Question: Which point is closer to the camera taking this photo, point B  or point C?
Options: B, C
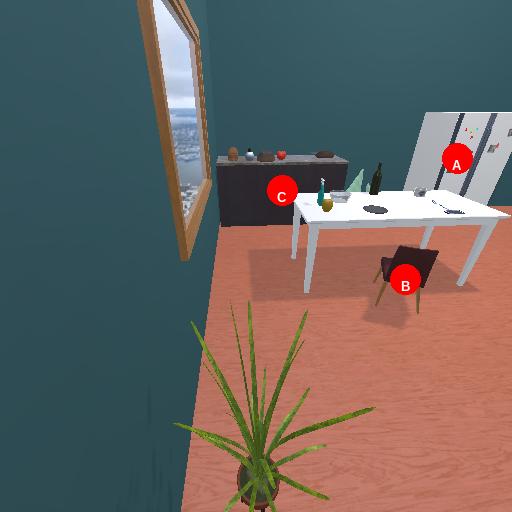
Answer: B